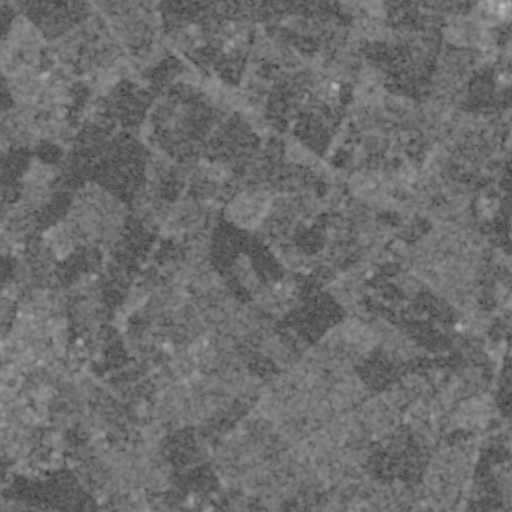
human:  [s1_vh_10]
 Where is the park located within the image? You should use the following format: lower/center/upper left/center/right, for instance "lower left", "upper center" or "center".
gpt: The park is located in the left of the image.
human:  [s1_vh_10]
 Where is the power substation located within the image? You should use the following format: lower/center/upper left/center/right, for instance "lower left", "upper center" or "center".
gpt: The power substation is located in the lower left of the image.
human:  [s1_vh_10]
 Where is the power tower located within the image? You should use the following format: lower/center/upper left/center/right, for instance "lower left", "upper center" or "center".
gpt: The power tower is located in the lower right of the image.
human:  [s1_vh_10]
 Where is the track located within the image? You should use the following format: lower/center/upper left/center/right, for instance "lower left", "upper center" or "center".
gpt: The track is located in the lower left of the image.
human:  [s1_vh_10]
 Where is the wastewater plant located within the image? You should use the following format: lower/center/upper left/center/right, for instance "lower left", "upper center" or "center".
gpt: The wastewater plant is located in the lower center of the image.
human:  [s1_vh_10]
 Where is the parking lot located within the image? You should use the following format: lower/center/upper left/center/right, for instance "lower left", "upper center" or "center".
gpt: There is no parking lot in the image.

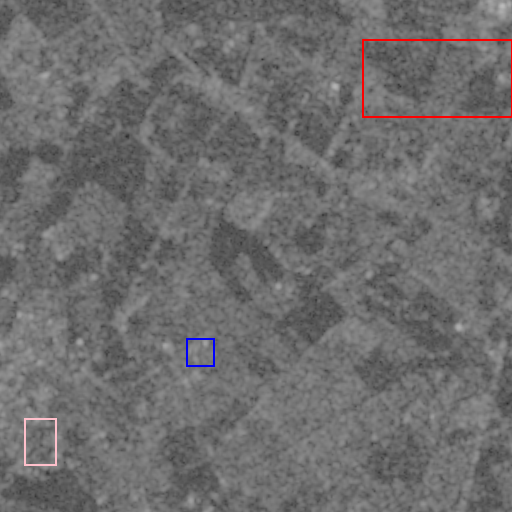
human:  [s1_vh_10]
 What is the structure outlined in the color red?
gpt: The structure outlined in red is a crop field.
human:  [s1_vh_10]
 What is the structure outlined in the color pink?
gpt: The structure outlined in pink is a park.
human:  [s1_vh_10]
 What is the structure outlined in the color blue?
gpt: The structure outlined in blue is a wastewater plant.
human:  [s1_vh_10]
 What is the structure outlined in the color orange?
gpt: There is no orange outline.